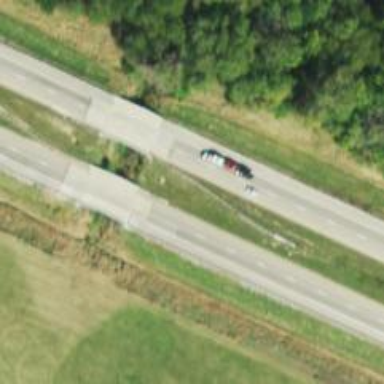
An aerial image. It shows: Asphalt road on bridge. The road is trunk highway and is motorway and expressway.